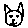
Label: cat